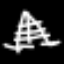
Label: The Eiffel Tower